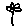
Label: flower